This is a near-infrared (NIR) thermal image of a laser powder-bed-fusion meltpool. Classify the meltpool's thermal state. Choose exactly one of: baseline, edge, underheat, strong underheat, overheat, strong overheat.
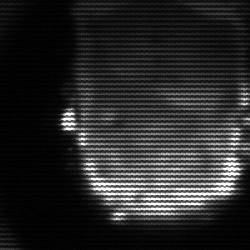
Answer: baseline